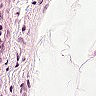
Metastatic tissue present: no